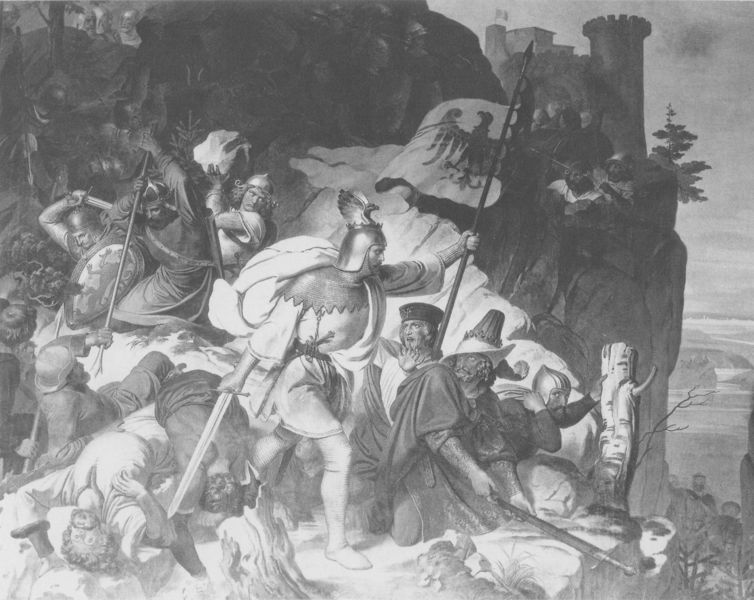
Titel: Befreiung des deutschen Heeres im Engpass von Chiusa durch Otto von Wittelsbach
Künstler: Ernst Förster
Standort: München
Institution: Hofgartenarkaden
Schlagwörter: adler, baum, berg, felsen, gemälde, gruppe, held, himmel, kampf, mann, meer, schatten, umhang, weiß, landschaft, menschen, grau, hintergrund, hut, hüte, licht, männer, szene, zeichnung, ausblick, gürtel, schloss, wolke, malerei, masse, bart, geschichte, historie, stein, steine, tod, tot, baumstamm, ebene, kirche, gewänder, tal, wald, pferd, turm, liegen, stab, fahne, flagge, abhang, berge, berghang, fels, gebirge, hang, grafik, schlucht, figuren, romantik, angst, beobachter, krieg, schlacht, lanze, soldaten, nazarener, fallen, zinnen, unscharf, schild, ruine, burg, religion, münchen, geschrei, festung, abgrund, druck, radierung, schilder, schwarzweiß, schwert, schwerter, uniform, waffen, leichen, soldat, tote, waffe, getümmel, bedrohlich, helm, tanne, dunkler hintergrund, ritter, rüstung, sieg, gravur, wappen, otto, helme, sterben, dolch, flehen, mittelalter, krieger, historienmalerei, mönch, felsbrocken, gemenge, lanzen, nibelungen, himel, löwe, macht, brocken, heilige, opfer, speer, töten, kupferstich, flügelhelm, verwundete, helden, heroisch, stumpf, baumstumpf, zinne, schilde, spieß, grausam, gegener, angreifen, ansturm, habsburg, reichsadler, mitteleuropa, wittelsbach, werfen, untergebene, zuschlagen, schleudern, kriegshelm, chwert, itter, adlar, heller vordergrund, kriegsheml, schwarz und das weiß ist, baumstumpg